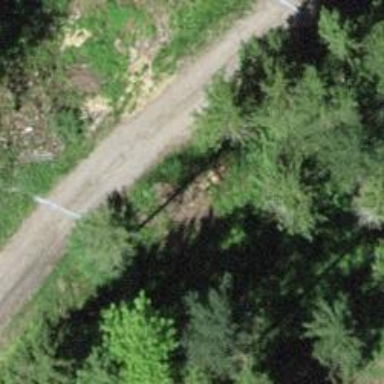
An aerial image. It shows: Excellent grade2 unpaved track.